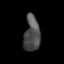
Tissue: skin
Cell type: Fibroblasts
Senescence score: 0.7547
Nuclear area (px): 548
Mean DAPI intensity: 79.015